Interaction volume radius: 5 \u00c5
Interaction volume height: 15 \u00c5
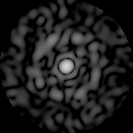
Disorder parameter: 0.844